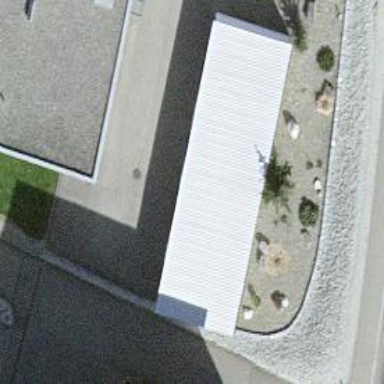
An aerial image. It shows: Roof used for garages.